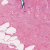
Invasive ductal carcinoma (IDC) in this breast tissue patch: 0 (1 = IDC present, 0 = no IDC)